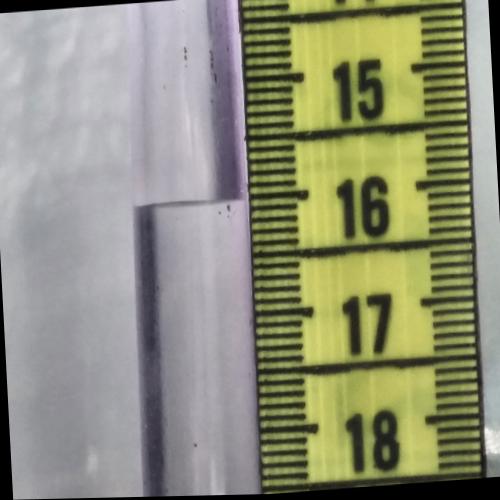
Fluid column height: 16.0 cm